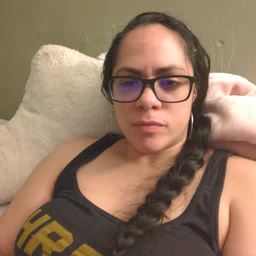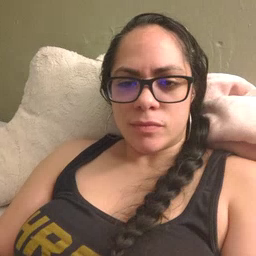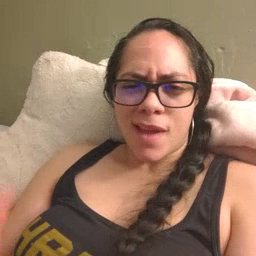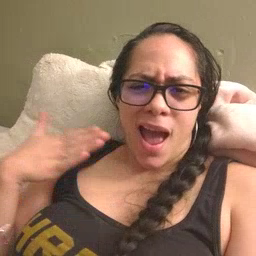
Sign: happy